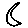
Label: moon